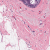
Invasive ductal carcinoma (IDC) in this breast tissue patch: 0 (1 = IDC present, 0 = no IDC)